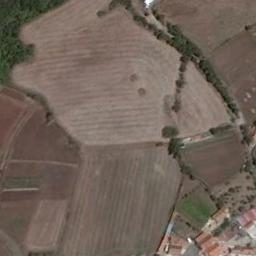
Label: rectangular_farmland